Question: I just tried to consume the response of a REST api call from tvdb.com calling this url: <URL> which gives me this XML:
'''
<?xml version="1.0" encoding="UTF-8" ?>
<Data>
<Series>
<seriesid>247897</seriesid>
<SeriesName>Homeland</SeriesName>
</Series>
<Series>
<seriesid>84450</seriesid>
<SeriesName>Homeland Security USA</SeriesName>
</Series>
</Data>
'''
I wanted to use the PortableRest library which has a generic async method to call the url and return an object of my classes. Under the hood PortableRest uses the which somehow has problems deserializing this XML properly to my object. I believe I missed some attributes, anyone an idea? This is what results...looking strange. The Content property comes from the async result.

These are my classes:
'''
[DataContract(Namespace = "")]
public class Data
{
[DataMember]
public IEnumerable<Series> Series { get; set; }
}
[DataContract(Namespace = "")]
public class Series
{
[DataMember(Name = "SeriesName")]
public string SeriesName { get; set; }
[DataMember(Name = "seriesid")]
public string SeriesId { get; set; }
}
var data = await restClient.SendAsync<Data>(request);
'''
Thanks!
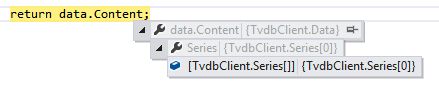
Answer: The issue here is that your 'Series' list is in one-level format rather than two-level format, but 'DataContractSerializer' does not support one-level formatting for lists. Instead, it only supports two-level formats like this:
'''
<Data xmlns:i="http://www.w3.org/2001/XMLSchema-instance">
<Series>
<Series>
<seriesid>247897</seriesid>
<SeriesName>Homeland</SeriesName>
</Series>
<Series>
...
</Series>
</Series>
</Data>
'''
Thus you need to deserialize the XML using the following classes:
'''
[CollectionDataContract(Name="Data", Namespace="")]
public class SeriesList : List<Series>
{
}
[DataContract(Namespace = "")]
public class Series
{
[DataMember(Name = "seriesid", Order=0)]
public string SeriesId { get; set; }
[DataMember(Name = "SeriesName", Order=1)]
public string SeriesName { get; set; }
}
'''
And use it like:
'''
var list = await restClient.SendAsync<SeriesList>(request);
var data = new Data { Series = list.ToList() };
'''
By the way, note the use of the <URL> thus it is necessary to inform the serializer the order in which child XML elements will appear.